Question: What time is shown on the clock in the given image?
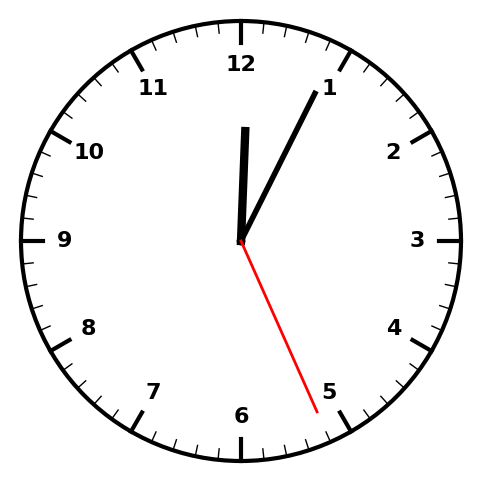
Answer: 12:04:26